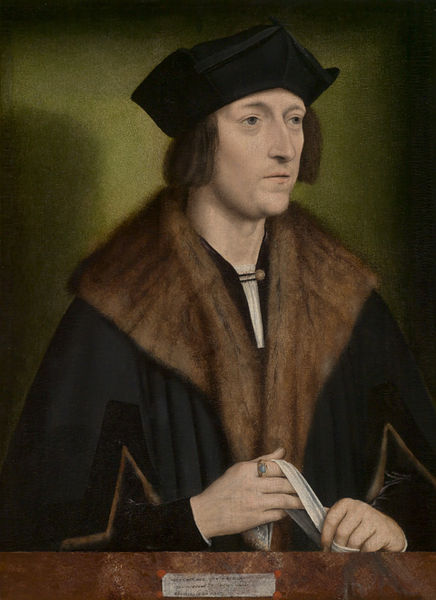
Titel: Männliches Bildnis
Künstler: Quentin (1465) Massys
Standort: Karlsruhe
Institution: Staatliche Kunsthalle Karlsruhe
Schlagwörter: dunkel, gemälde, hand, mann, schatten, umhang, weiß, wunde, dreieck, grün, sitzen, ausschnitt, braun, finger, frisur, geste, haar, hintergrund, holz, hut, kleid, licht, mund, nase, profil, schmuck, schwarz, stirn, tisch, türkis, blick, rot, schal, tuch, beige, haube, hochformat, malerei, hemd, jacke, jung, kappe, mütze, wand, arme, augen, band, blass, falten, gesicht, halten, hermelin, johannes, kleidung, kragen, pelz, rembrandt, sockel, stein, ärmel, bildnis, hals, herr, hände, niederlande, portrait, porträt, signatur, öl, brüstung, auge, gewand, gold, haare, halbfigur, mantel, reich, stoff, adel, kaufmann, blatt, brustbild, bruststück, kinn, knopf, kontrast, lippe, lippen, ohren, rechts, renaissance, fell, kopfbedeckung, schrift, italien, lehrer, rede, kette, mauer, oliv, ölgemälde, kaiser, tafel, zeigefinger, ernst, inschrift, brauen, starr, handtuch, robe, ölfarbe, dreiviertelprofil, ring, name, schild, buch, zettel, fingerring, kontur, text, bürger, leinwand, gestik, proträt, nerz, anschauen, österreich, namen, pult, taschentuch, barett, pelzkragen, pelzmantel, halbprofil, rasiert, schattenwurf, felle, kanzel, brief, mittelalter, priester, prinz, schwart, edelstein, malerie, grünlich, luther, ballustrade, gelehrter, besatz, geldbeutel, dürer, karl, cape, bote, schlaufe, schließe, verschluss, ringfinger, stadtrat, legende, schlitz, notiz, lichtverhältnisse, leonardo da vinci, maximilian, schwrz, augsburg, fugger, goldring, rat, holbein, muns, base, pagenkopf, lipen, öse, schaube, schwazr, mantelschließe, nordalpin, humanismus, vinci, nerzmantel, abc, ban, schattem, stofftuch, pelzcape, ratsherr, burgkmair, mntel, mnd, grüner hintergrund, braunes haar, schwarzer hut, se, mann mit kappe, 1520, nerzkragen, 1530, 1510, blauer stein, auten, südalpin, mund#, eisenherz, finanz, judikative, schweraz, taschentuck, gestitk, ring am zeigefinger, prist